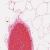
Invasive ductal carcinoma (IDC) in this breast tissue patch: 0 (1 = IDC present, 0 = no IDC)